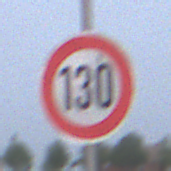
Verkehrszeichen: Geschwindigkeit130
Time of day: SunriseSunset
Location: Outdoor (Nature)
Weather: Overcast
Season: NotSpecified
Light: Natural